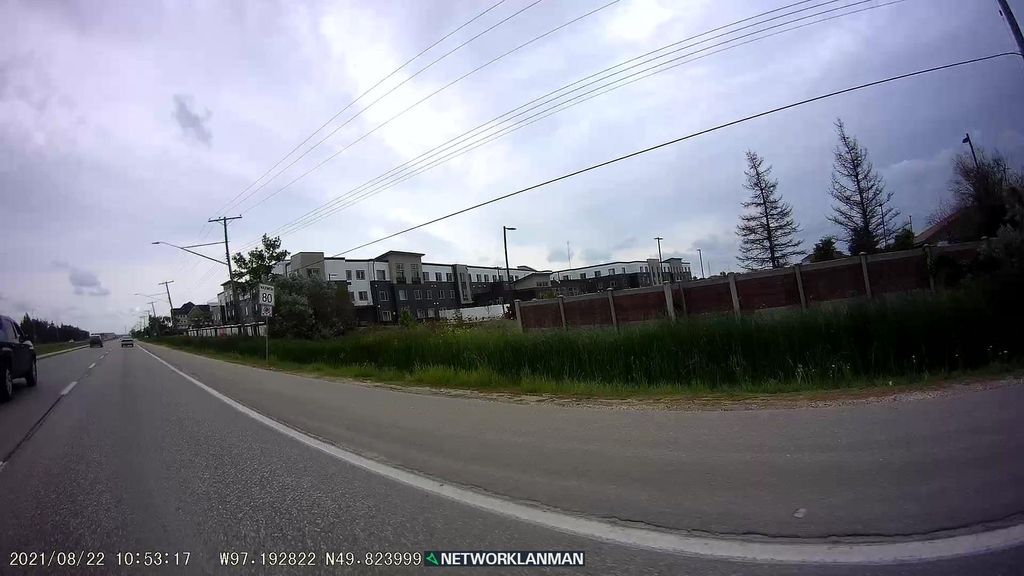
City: winnipeg